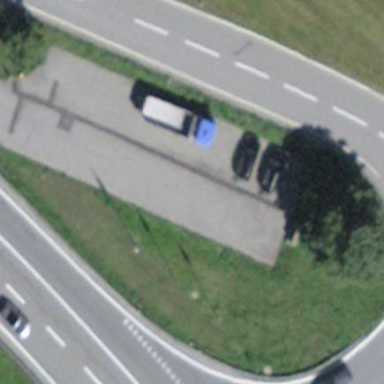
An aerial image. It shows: Parking area with surface.